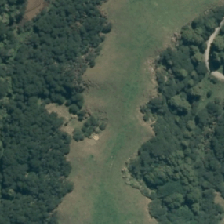
Land cover: high_producing_grassland